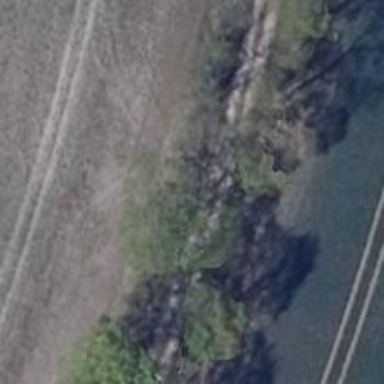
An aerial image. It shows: Row of trees in natural setting.